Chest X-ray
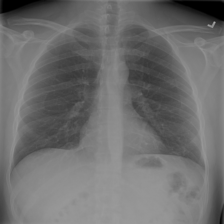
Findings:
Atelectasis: negative
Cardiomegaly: negative
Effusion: negative
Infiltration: positive
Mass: negative
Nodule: negative
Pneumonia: negative
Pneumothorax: negative
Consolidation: negative
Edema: negative
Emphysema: negative
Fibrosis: negative
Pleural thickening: negative
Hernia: negative